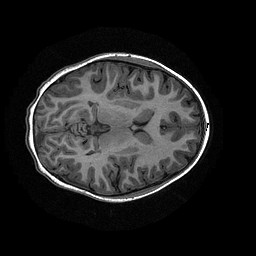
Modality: T1w
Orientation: axial
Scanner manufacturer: ge
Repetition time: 0.008096 s
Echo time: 0.00318 s